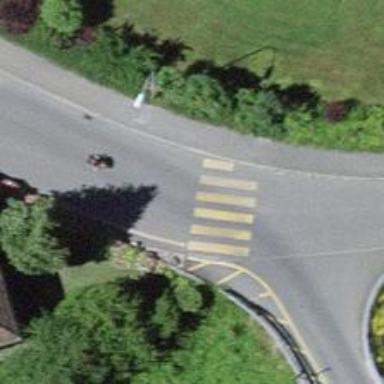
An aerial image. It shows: Asphalt footway with zebra crossing.